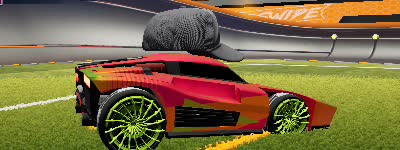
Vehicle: breakout